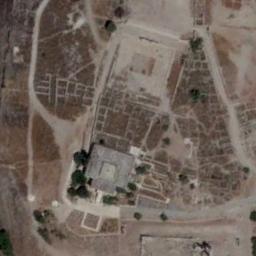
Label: palace